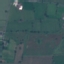
Label: Pasture